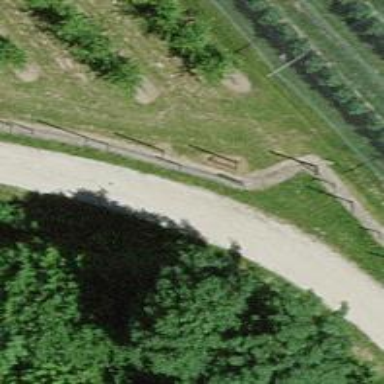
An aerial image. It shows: Track with ground surface of grade 3.